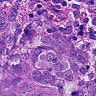
Metastatic tissue present: yes